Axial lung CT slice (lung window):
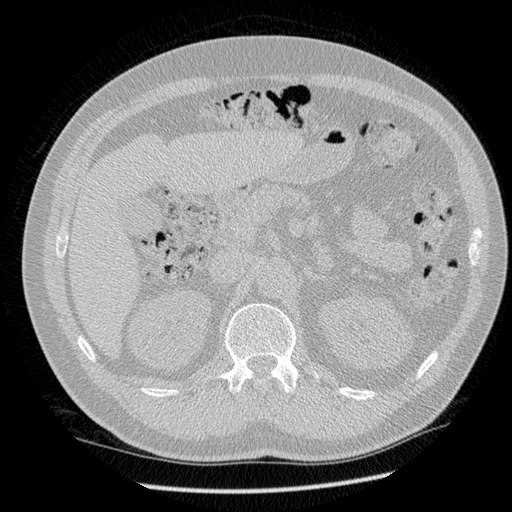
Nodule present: no